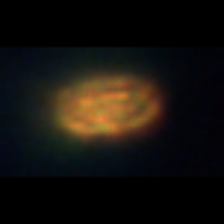
Taxon: Centric
Group: Diatoms